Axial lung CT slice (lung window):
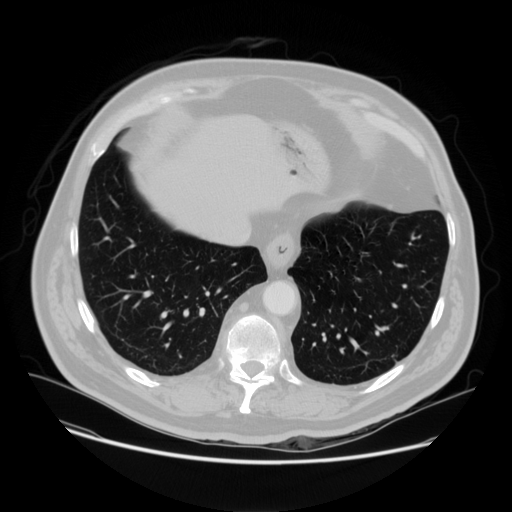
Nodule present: no